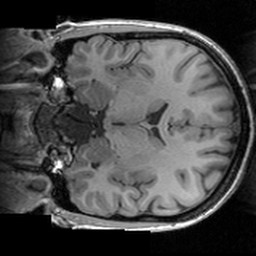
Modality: T1w
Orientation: coronal
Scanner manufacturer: siemens
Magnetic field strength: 3 T
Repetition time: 1.63 s
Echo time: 0.00311 s